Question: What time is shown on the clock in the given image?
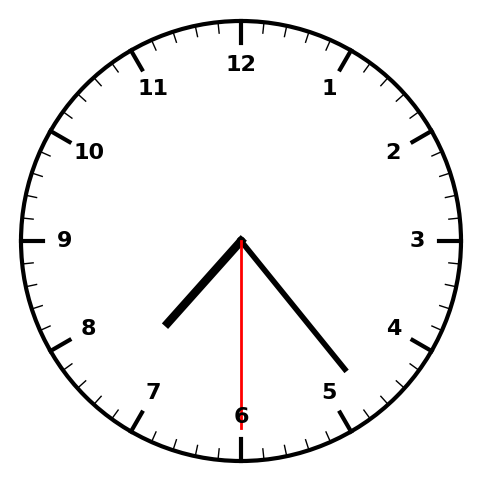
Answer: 07:23:30